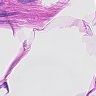
Metastatic tissue present: no